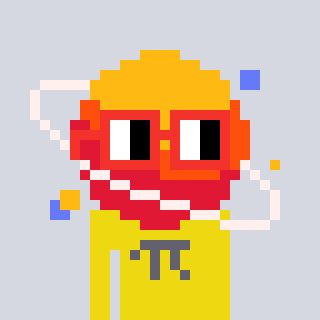
a pixel art character with square red glasses, a saturn-shaped head and a yellow-colored body on a cool background